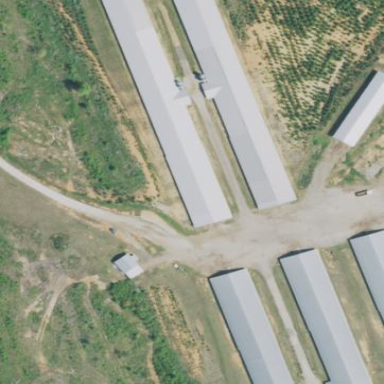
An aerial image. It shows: Farm building.